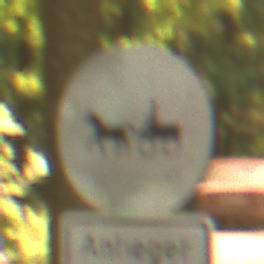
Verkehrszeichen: VerbotGespannfuhrwerke
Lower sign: PersonengruppenFrei1
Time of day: Midday
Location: Outdoor (Nature)
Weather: PartlyCloudy
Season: NotSpecified
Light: Natural